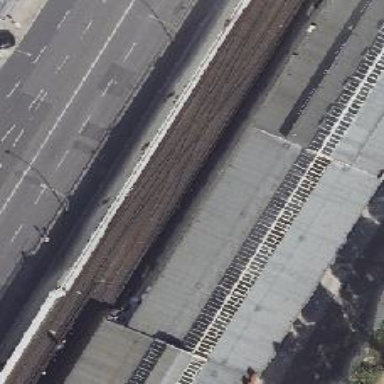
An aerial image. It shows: Rail track with electrification on top.